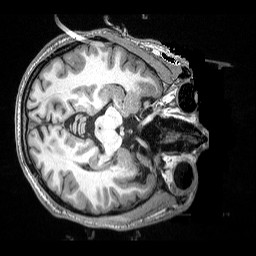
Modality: T1w
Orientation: axial
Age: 24
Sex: male
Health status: ill
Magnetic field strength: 3 T
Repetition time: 2.53 s
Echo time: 0.00331 s